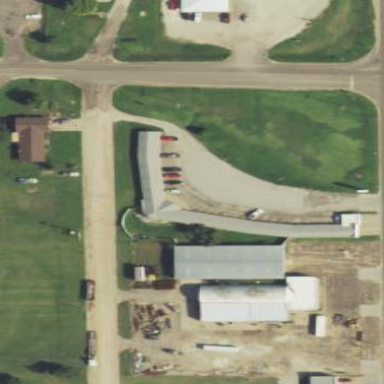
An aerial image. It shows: Motel building.